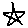
Label: star